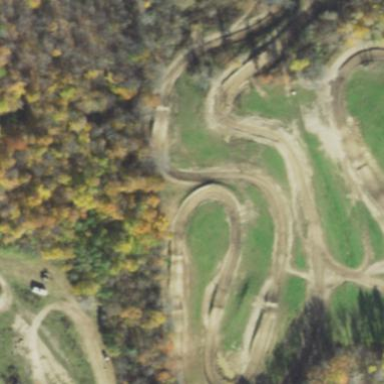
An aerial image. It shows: Motocross raceway with dirt surface.